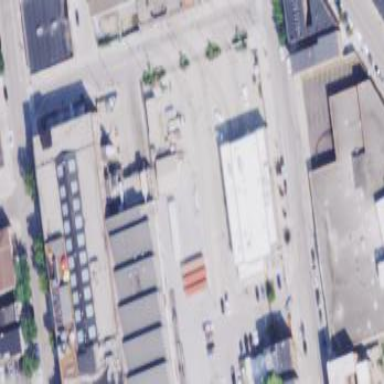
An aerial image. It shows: Industrial area with depot.